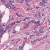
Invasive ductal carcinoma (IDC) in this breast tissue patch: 1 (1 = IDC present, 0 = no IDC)